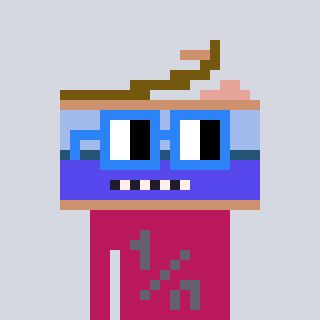
a pixel art character with square blue glasses, a canned ham-shaped head and a darkpink-colored body on a cool background